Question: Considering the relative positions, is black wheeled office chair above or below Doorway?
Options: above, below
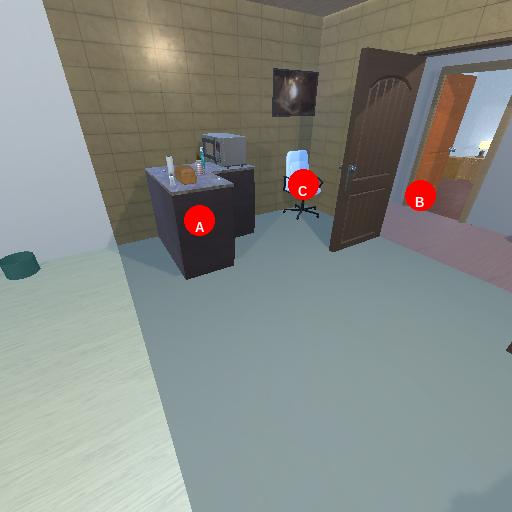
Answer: above